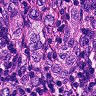
Metastatic tissue present: yes